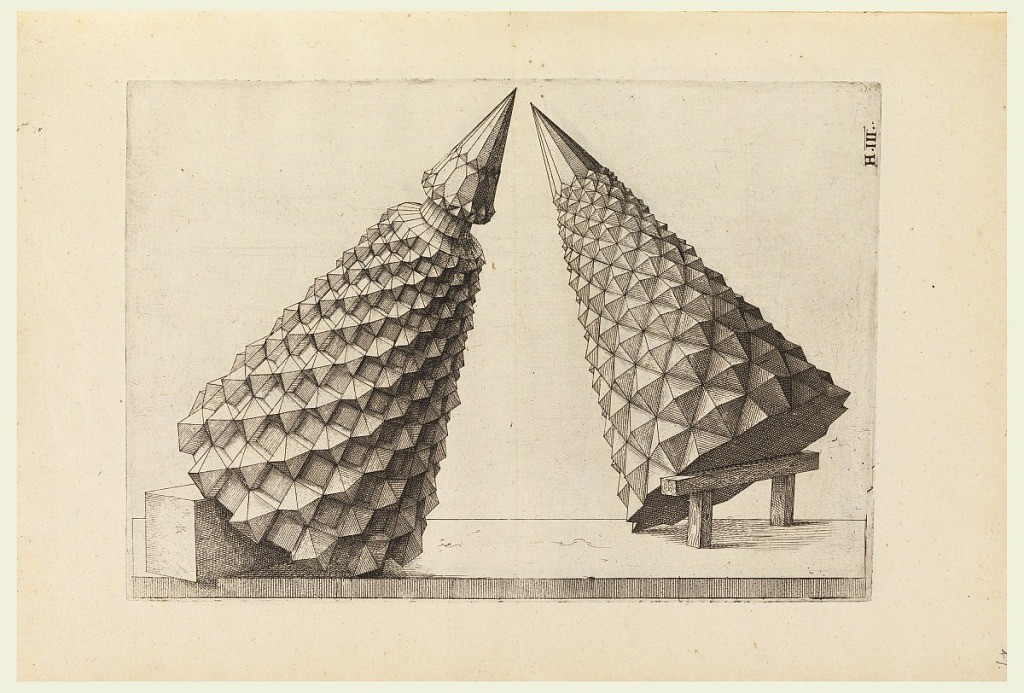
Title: Perspectiva: Corporum Regularium
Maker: Wenzel Jamnitzer, German, 1508–1585
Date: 1568
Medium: Engraving on laid paper
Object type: Print
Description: Two decorative cones.